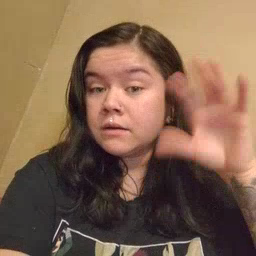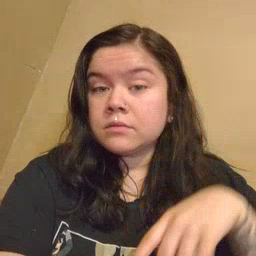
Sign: rain